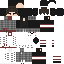
A male human skin with dark skin, wearing brown long hair dressed in a blue hoodie and black pants, featuring a closed mouth.